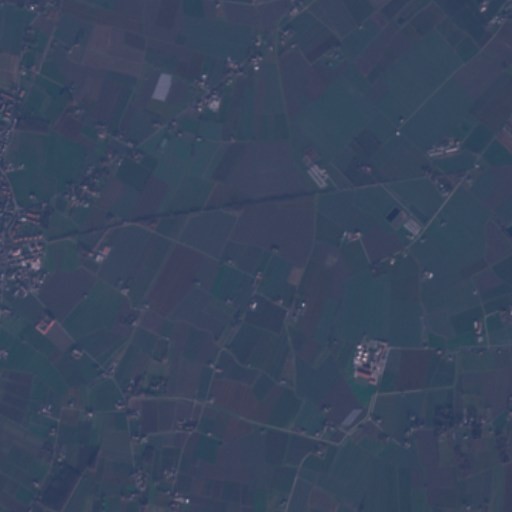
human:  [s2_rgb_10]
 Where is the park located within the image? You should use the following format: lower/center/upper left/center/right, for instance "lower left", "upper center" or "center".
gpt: The park is located in the upper left of the image.
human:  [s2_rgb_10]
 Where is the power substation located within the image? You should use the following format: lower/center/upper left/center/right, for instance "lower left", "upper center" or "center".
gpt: The power substation is located in the lower right of the image.
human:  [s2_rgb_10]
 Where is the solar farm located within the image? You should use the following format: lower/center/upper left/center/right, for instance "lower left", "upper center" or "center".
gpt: The solar farm is located in the upper left of the image.
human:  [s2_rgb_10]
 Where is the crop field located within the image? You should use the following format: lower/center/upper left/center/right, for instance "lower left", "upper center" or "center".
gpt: There is no crop field in the image.